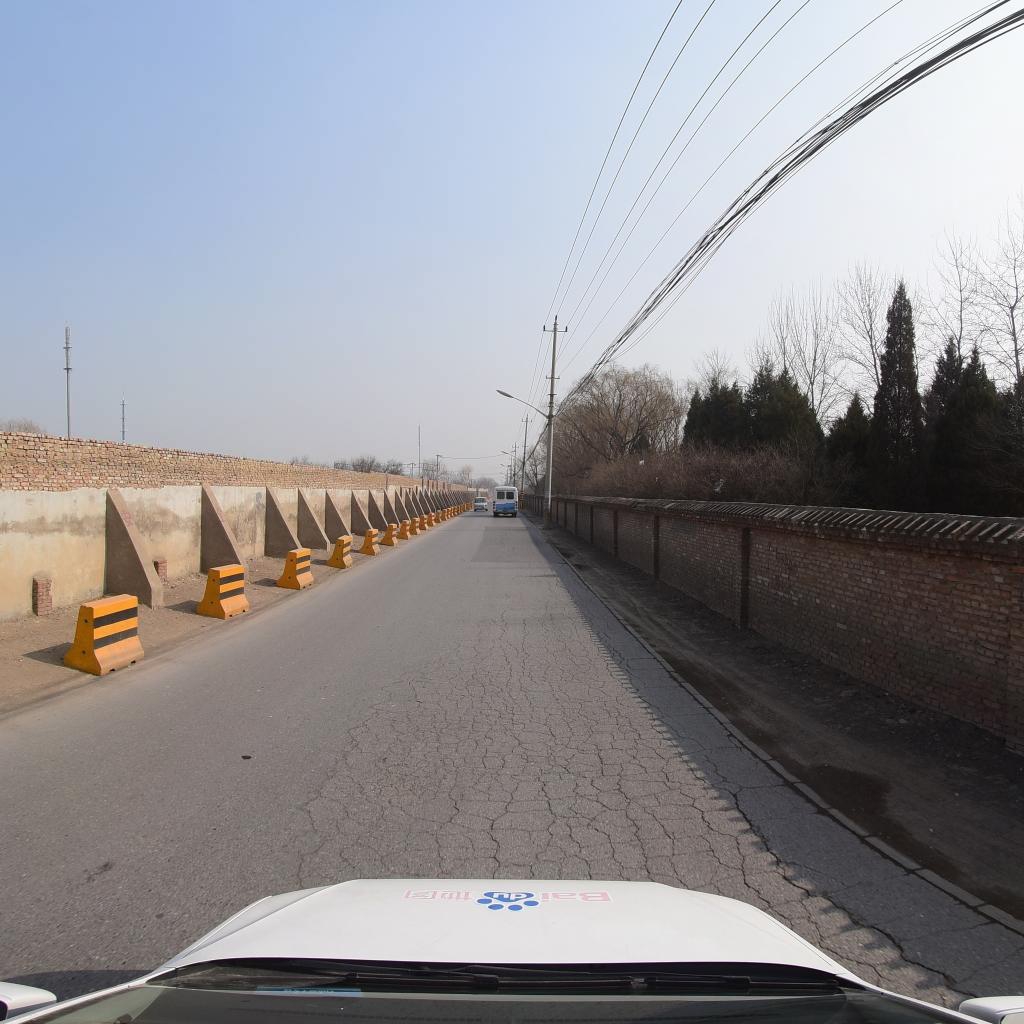
Region: Fengtai
Road damage annotations: alligator crack